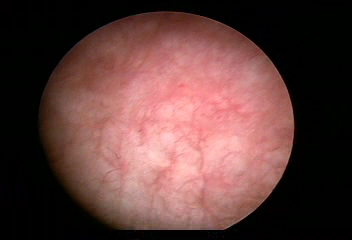
Modality: WLC
Class: Normal mucosa
Bladder cancer association: No